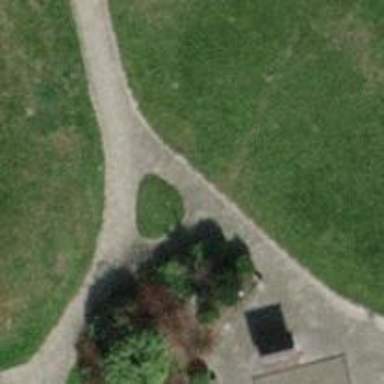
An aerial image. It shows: Paved footway.